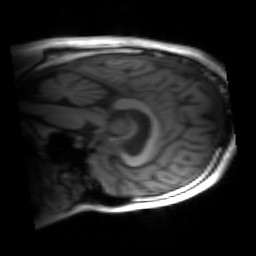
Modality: inplaneT1
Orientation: sagittal
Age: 30
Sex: male
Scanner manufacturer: siemens
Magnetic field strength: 3 T
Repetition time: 1.2 s
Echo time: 0.00251 s